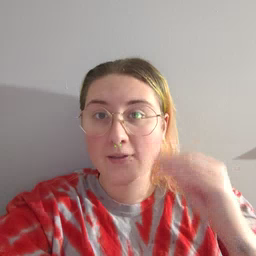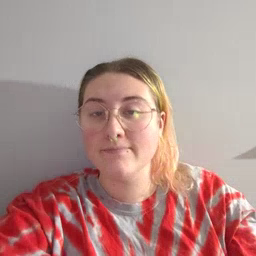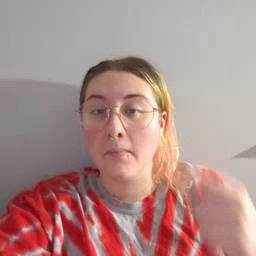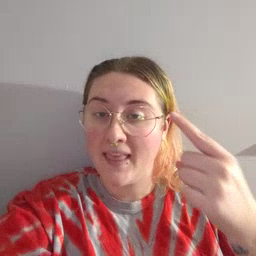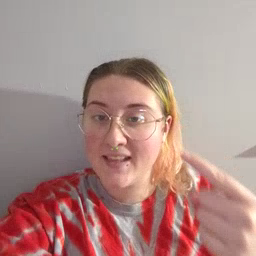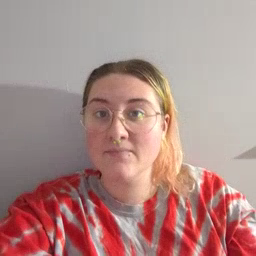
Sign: penny